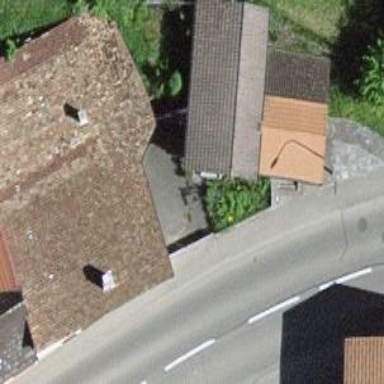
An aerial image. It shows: Residential building.